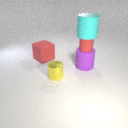
small yellow metal cylinder in front of large purple rubber cylinder